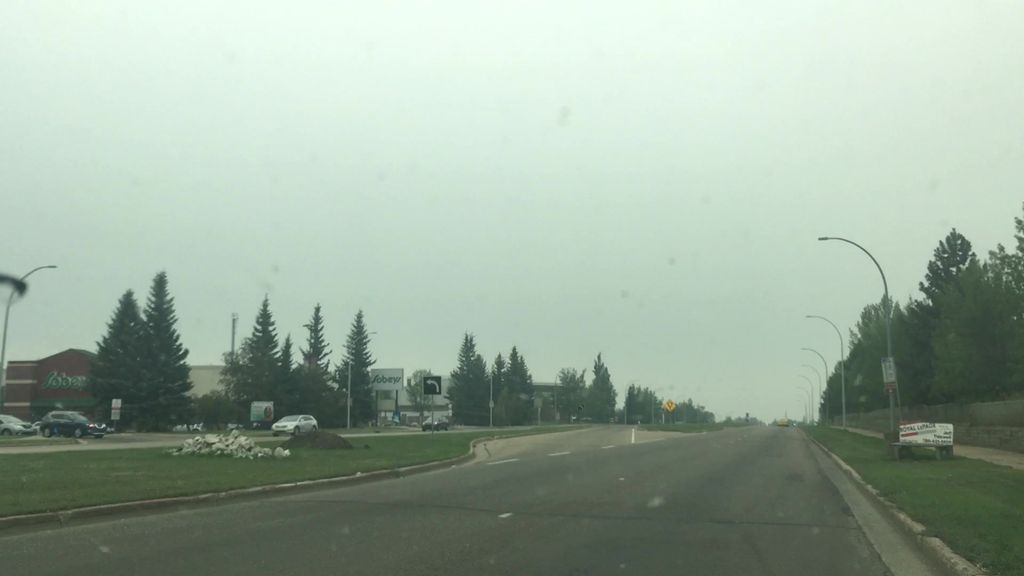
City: edmonton